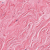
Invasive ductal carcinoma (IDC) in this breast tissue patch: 0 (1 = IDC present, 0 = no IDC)